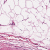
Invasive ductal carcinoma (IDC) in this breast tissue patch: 0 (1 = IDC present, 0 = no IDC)